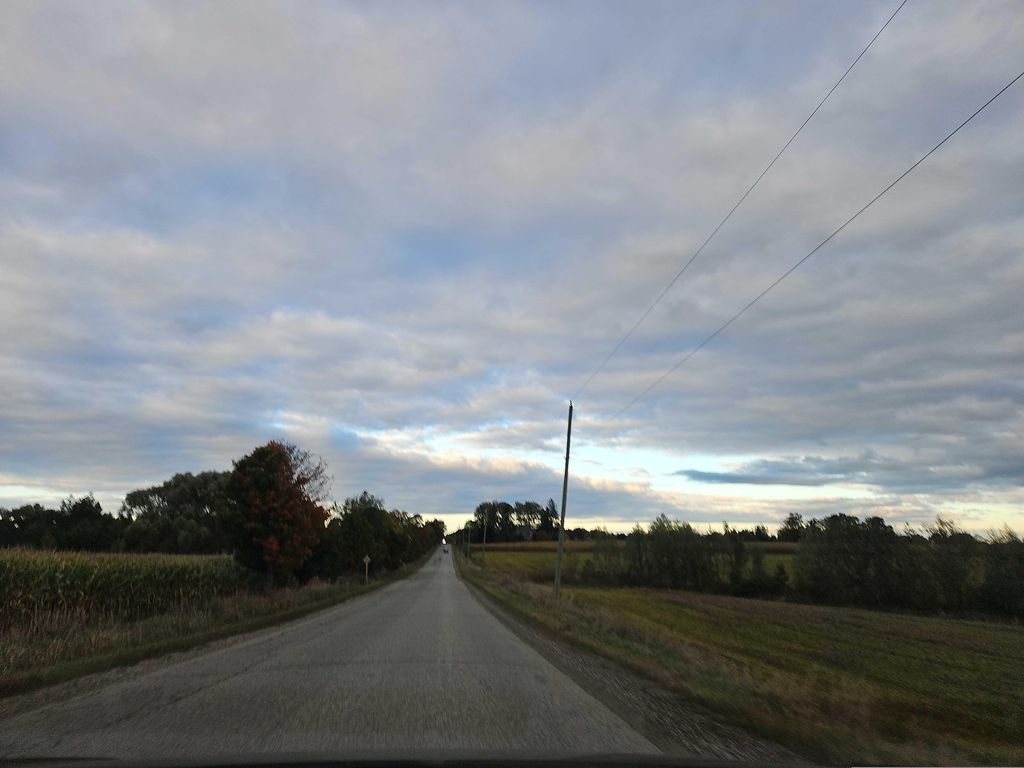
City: kitchener-waterloo